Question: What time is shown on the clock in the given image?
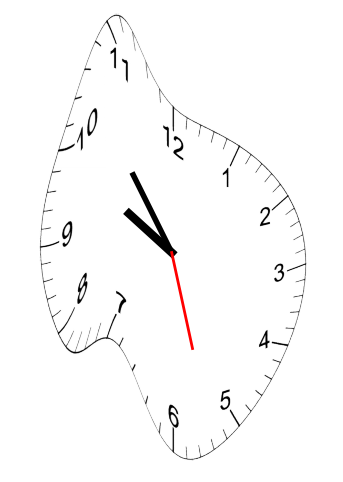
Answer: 09:53:27